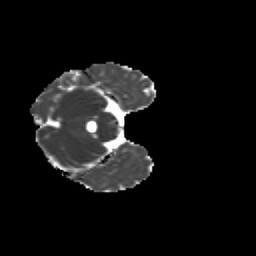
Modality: MD
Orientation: axial
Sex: female
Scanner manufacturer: siemens
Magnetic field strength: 3 T
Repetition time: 5 s
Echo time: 0.071 s